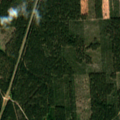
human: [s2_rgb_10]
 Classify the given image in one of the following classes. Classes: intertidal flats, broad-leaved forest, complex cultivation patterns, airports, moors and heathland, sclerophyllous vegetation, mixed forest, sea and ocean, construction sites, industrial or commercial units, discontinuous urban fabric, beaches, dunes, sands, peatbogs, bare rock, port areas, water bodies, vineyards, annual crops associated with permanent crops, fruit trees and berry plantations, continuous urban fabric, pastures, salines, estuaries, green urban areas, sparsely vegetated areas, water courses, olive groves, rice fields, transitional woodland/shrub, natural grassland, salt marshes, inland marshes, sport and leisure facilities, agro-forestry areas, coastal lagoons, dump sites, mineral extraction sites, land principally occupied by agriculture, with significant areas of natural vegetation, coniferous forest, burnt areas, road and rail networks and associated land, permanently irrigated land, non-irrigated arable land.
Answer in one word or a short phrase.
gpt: coniferous forest, transitional woodland/shrub